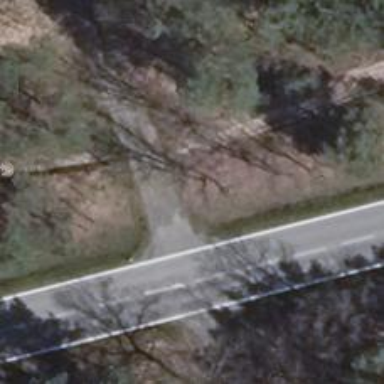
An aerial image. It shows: Emergency access point on the road.